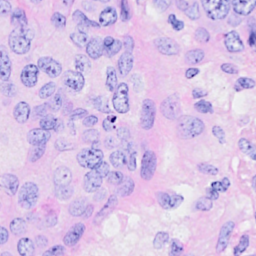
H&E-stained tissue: Breast